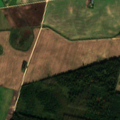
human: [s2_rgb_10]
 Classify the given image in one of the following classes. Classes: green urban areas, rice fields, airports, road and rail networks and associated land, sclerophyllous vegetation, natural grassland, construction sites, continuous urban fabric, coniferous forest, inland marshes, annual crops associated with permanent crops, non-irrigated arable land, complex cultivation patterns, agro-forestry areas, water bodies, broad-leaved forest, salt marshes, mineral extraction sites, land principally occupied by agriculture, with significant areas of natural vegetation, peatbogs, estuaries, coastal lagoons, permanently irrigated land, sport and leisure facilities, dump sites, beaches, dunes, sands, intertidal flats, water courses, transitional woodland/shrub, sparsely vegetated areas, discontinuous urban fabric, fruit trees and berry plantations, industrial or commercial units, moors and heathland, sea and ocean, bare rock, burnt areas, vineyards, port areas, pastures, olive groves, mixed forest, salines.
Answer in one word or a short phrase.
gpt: non-irrigated arable land, pastures, broad-leaved forest, transitional woodland/shrub